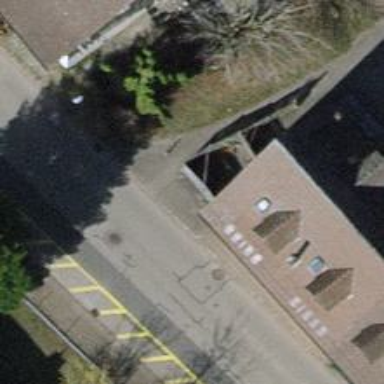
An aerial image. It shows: Bollard barrier.